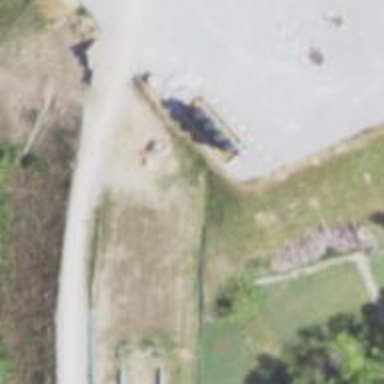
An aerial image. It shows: Storage tank that is man-made.